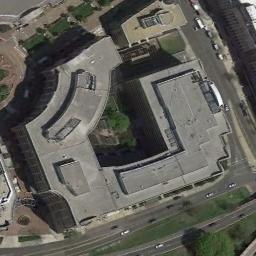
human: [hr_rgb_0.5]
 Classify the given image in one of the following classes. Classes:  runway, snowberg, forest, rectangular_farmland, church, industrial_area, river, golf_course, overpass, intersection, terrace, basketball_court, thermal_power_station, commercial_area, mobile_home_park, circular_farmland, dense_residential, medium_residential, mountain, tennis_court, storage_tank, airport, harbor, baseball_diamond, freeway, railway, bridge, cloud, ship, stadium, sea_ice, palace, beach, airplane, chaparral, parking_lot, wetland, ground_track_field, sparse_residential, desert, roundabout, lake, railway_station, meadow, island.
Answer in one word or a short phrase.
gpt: commercial_area